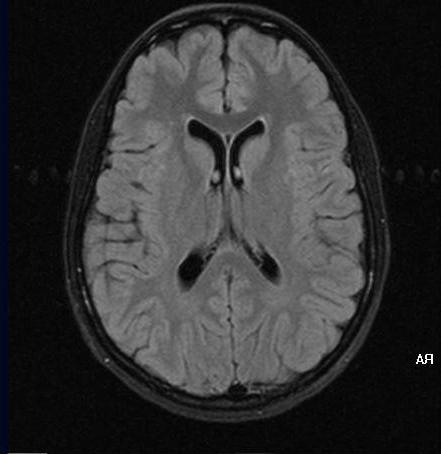
Label: notumor